Question: When sending mail from localhost, all works without problems
## error occurs after publishing site on server

**
> A connection attempt failed because the connected party did not
properly respond after a period of time, or established connection
failed because connected host has failed to respond 8.8.246.37:25
**
Has anyone had a similar problem?
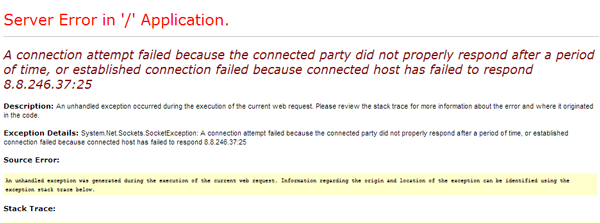
Answer: Your outgoing SMTP connection may be blocked by a firewall. It is a standard outgoing spam prevention measure.
Do you get SMTP greeting message using telnet (command line program)?
'''
telnet 8.8.246.37 25
'''
If you can not contact port 25 then try port 587.
'''
telnet 8.8.246.37 587
'''